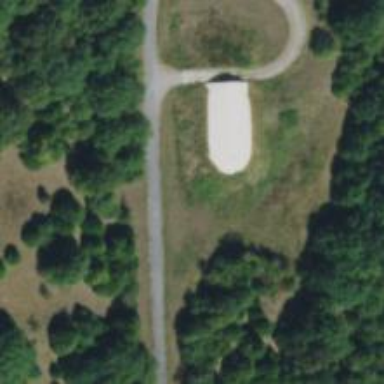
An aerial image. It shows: Military bunker for protection and defense.